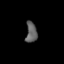
Tissue: lung
Cell type: Epithelial cells
Senescence score: 0.566
Nuclear area (px): 229
Mean DAPI intensity: 94.76